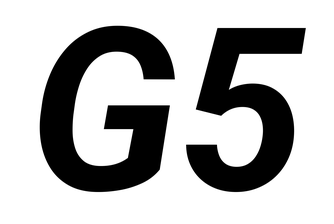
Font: Roboto-Italic_Bold_Italic